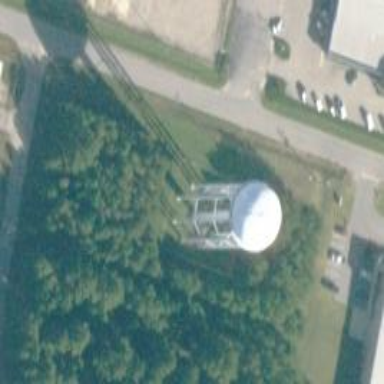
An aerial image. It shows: Water tower that is man-made.